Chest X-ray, PA view. Patient: 21 years old, sex F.
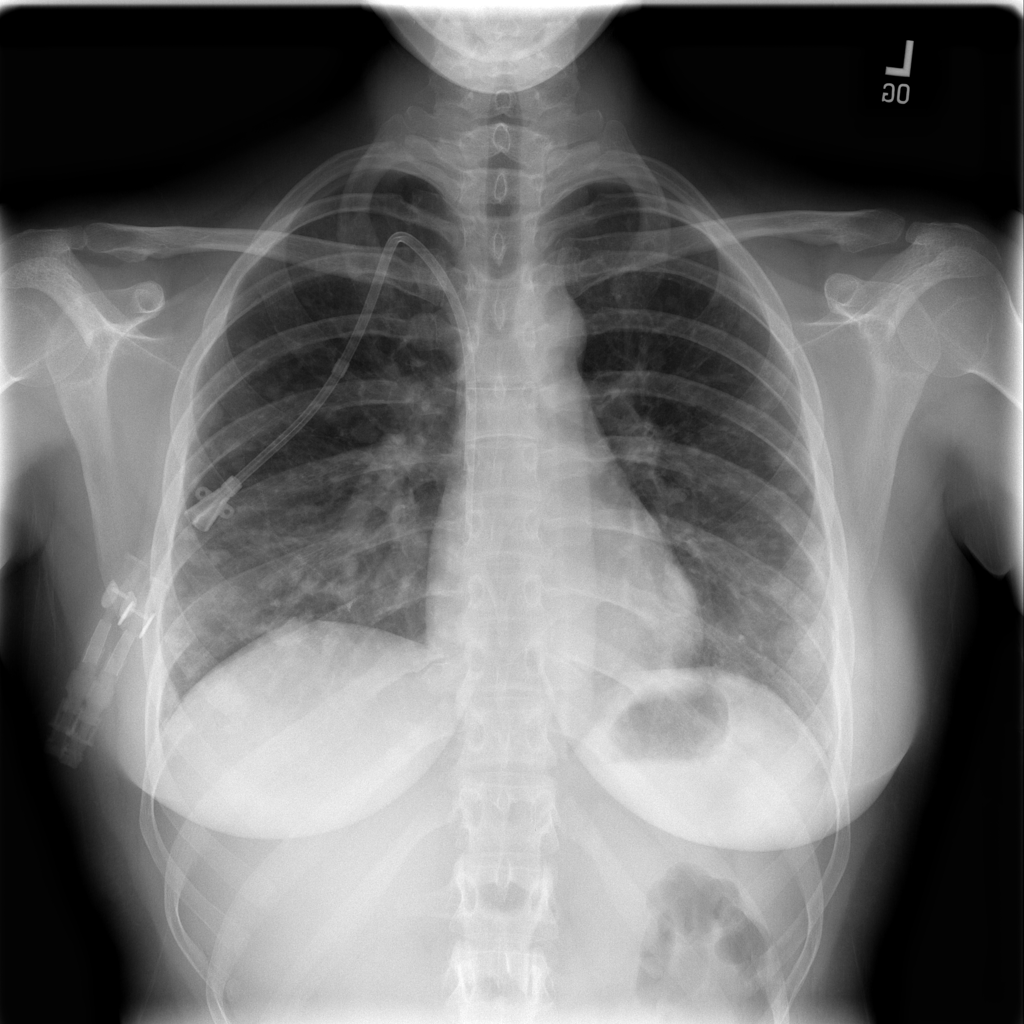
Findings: Infiltration, Nodule